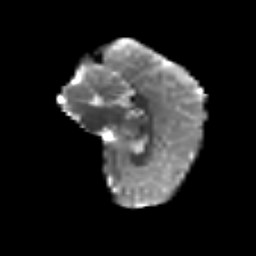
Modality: T2w
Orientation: sagittal
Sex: female
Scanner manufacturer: siemens
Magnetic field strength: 3 T
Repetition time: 5 s
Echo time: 0.071 s